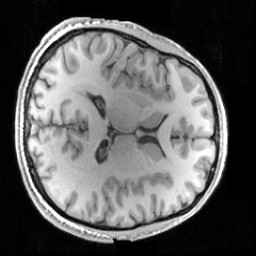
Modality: T1w
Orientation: axial
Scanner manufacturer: siemens
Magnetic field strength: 3 T
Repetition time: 1.63 s
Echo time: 0.00311 s